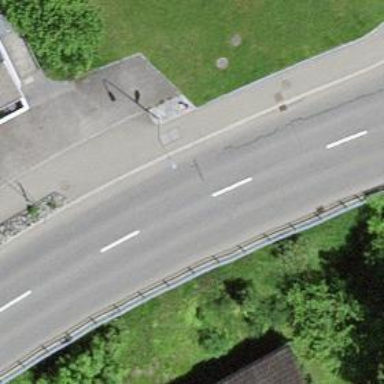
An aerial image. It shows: Sidewalk along the footway.